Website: macys
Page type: gifting
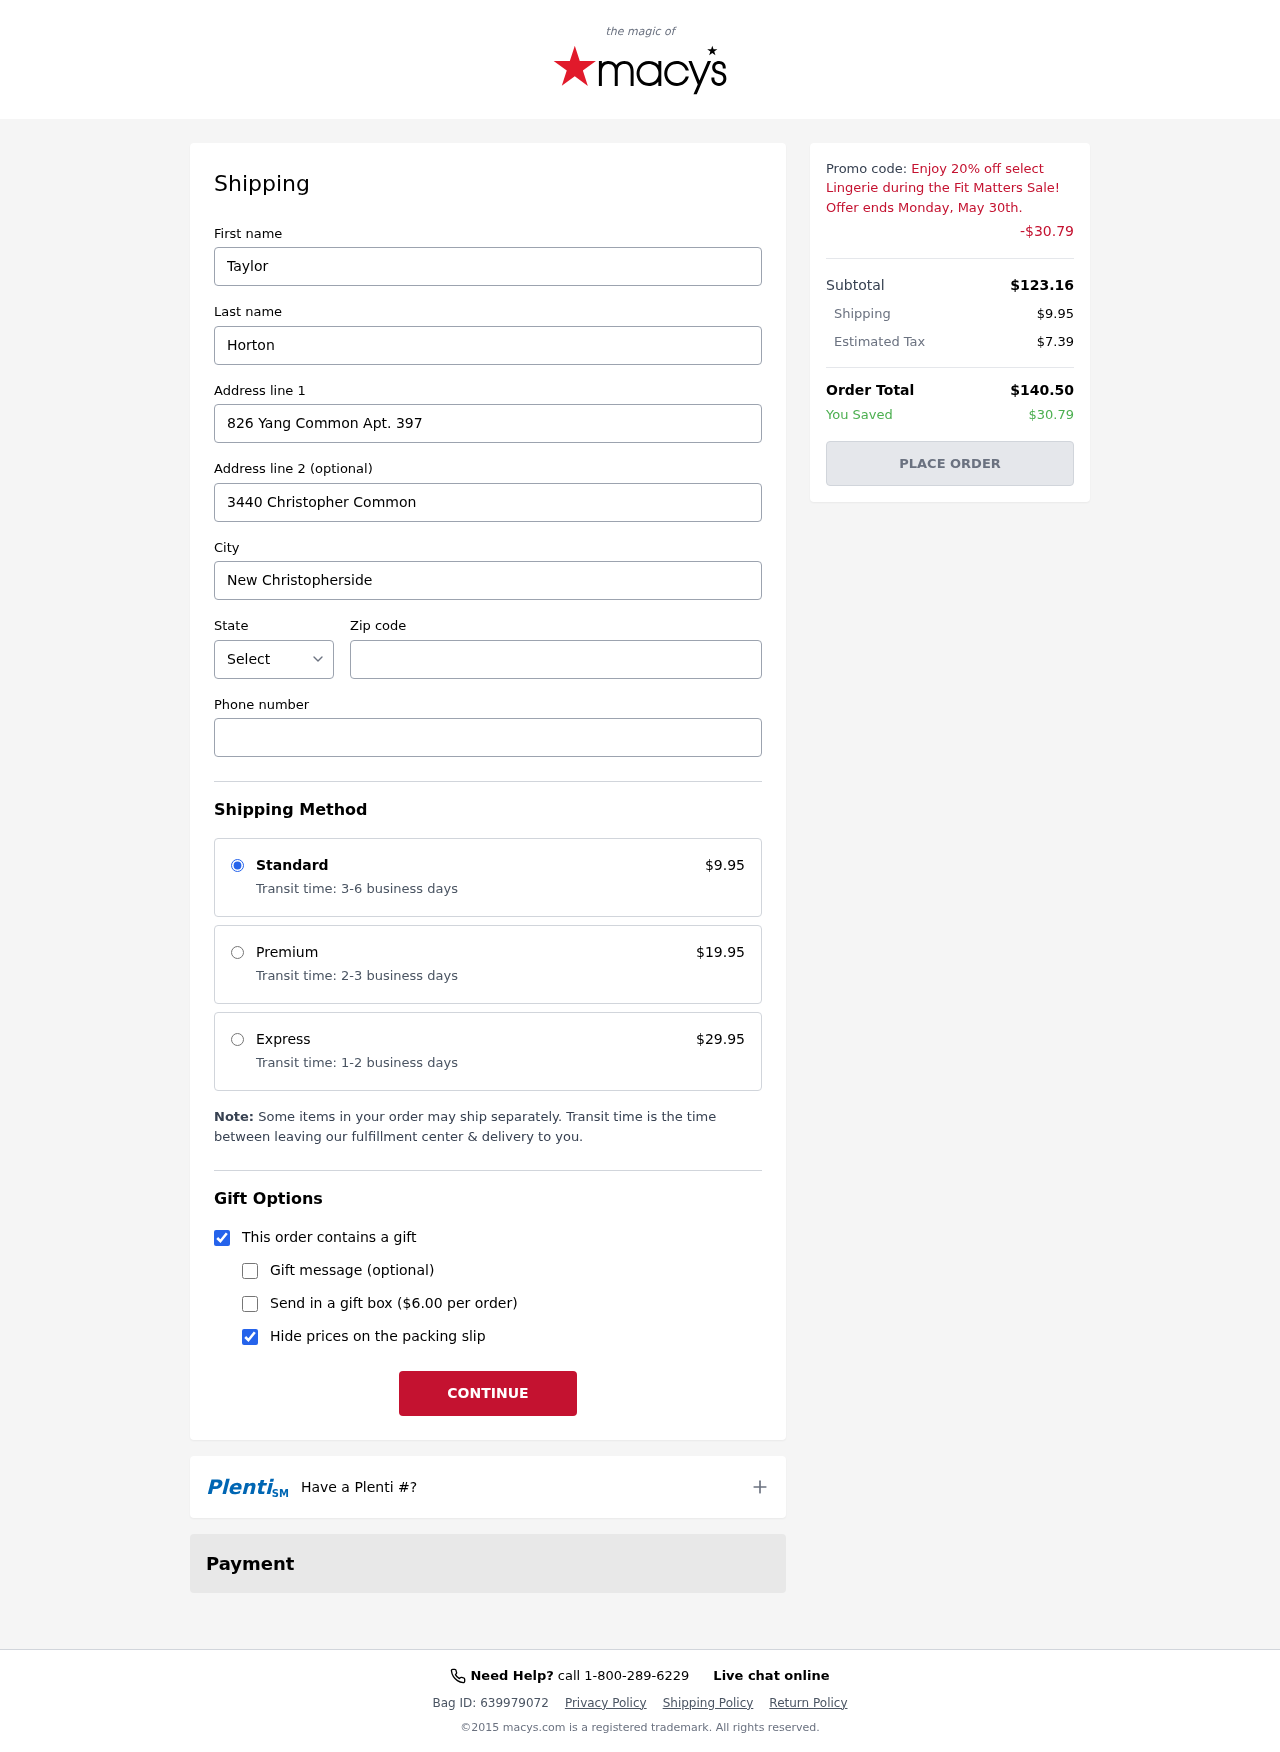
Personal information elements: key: PII_CITY
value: New Christopherside
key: PII_FIRSTNAME
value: Taylor
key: PII_LASTNAME
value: Horton
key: PII_PHONE
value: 3534595874
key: PII_POSTCODE
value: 21057
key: PII_STATE_ABBR
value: AS
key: PII_STREET
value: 826 Yang Common Apt. 397
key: PII_STREET2
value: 3440 Christopher Common
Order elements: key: ORDER_SHIPPING_COST
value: $9.95
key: ORDER_DISCOUNT
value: -$30.79
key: ORDER_SUBTOTAL
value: $123.16
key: ORDER_TAX
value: $7.39
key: ORDER_TOTAL
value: $140.50
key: ORDER_SAVINGS
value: $30.79